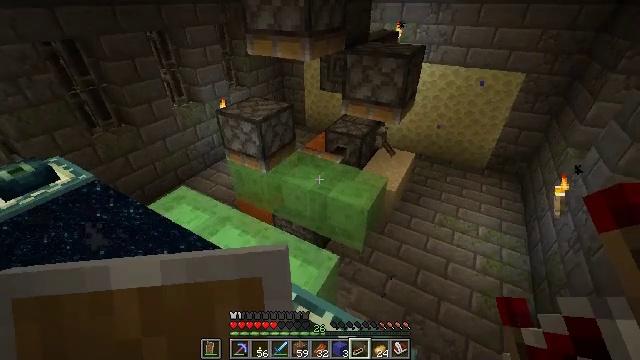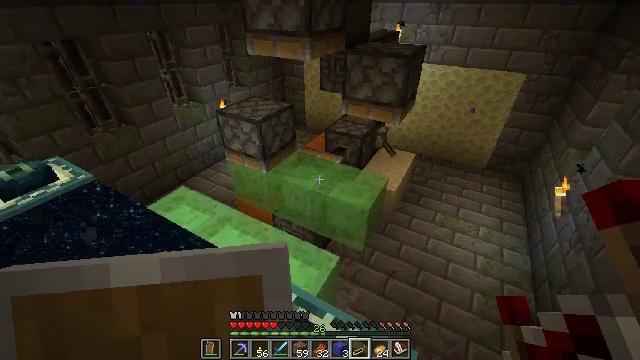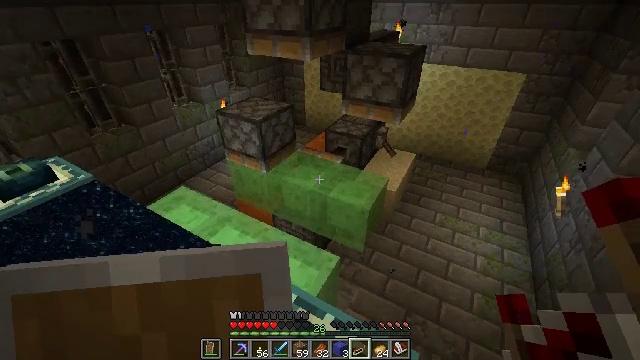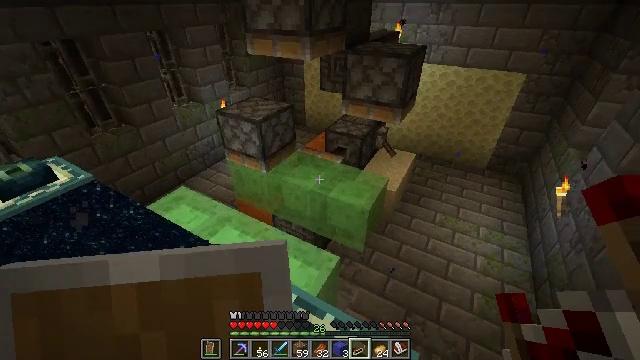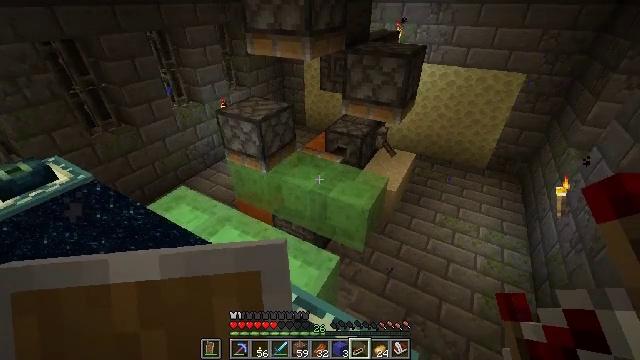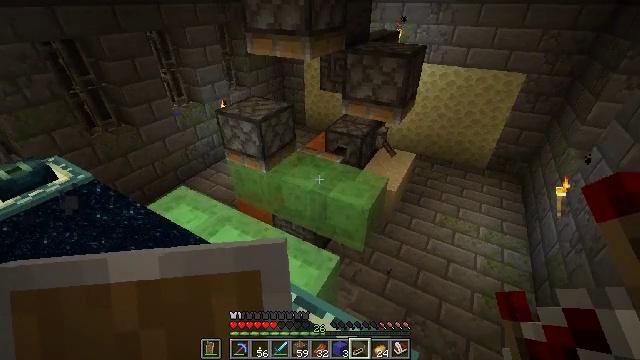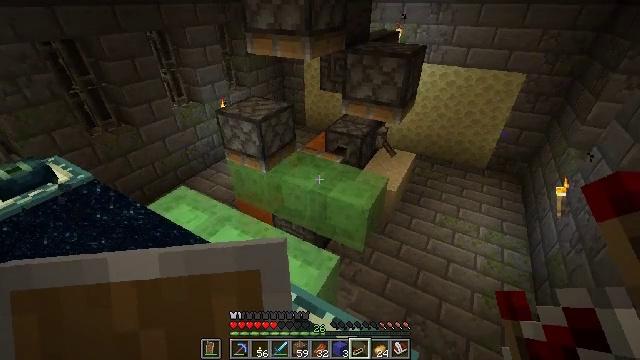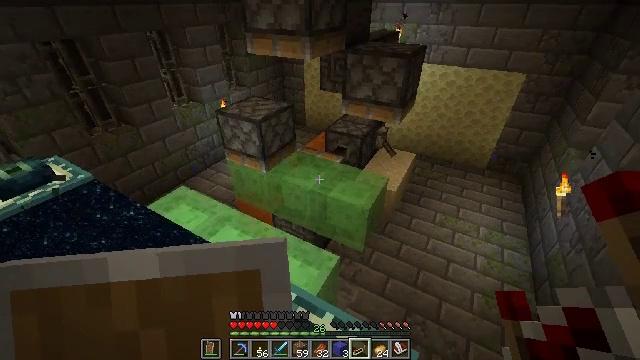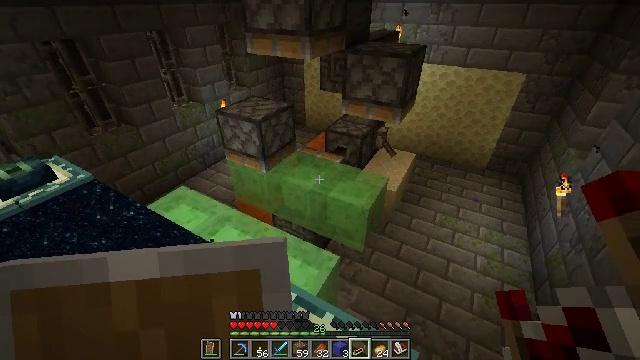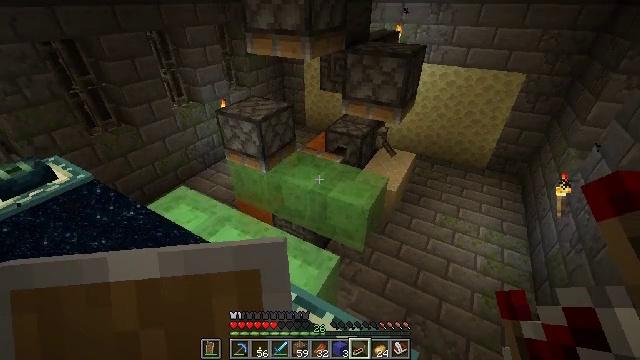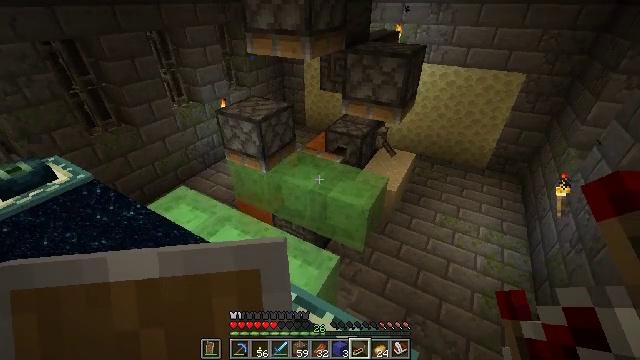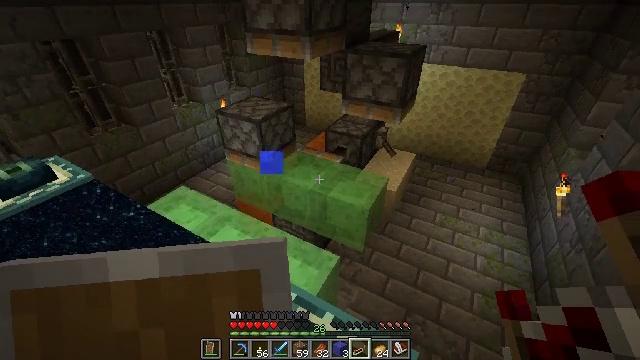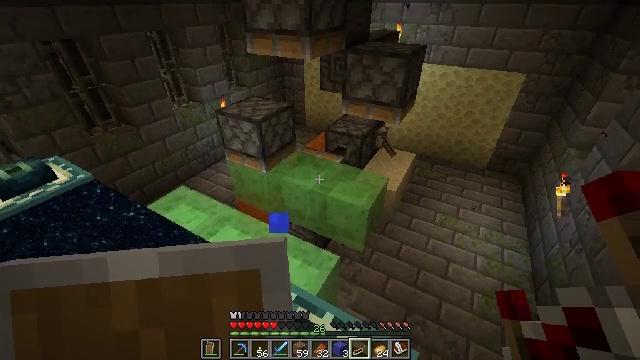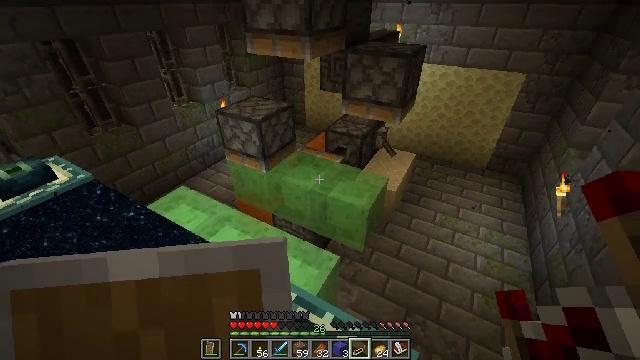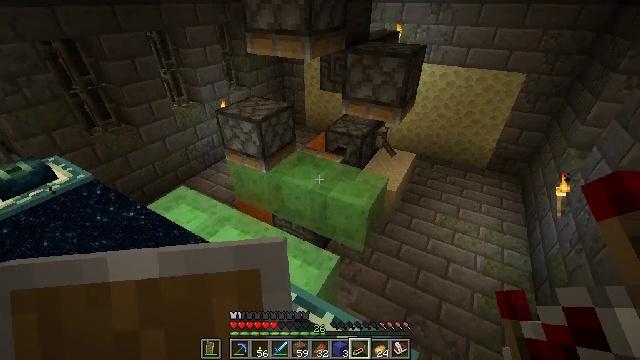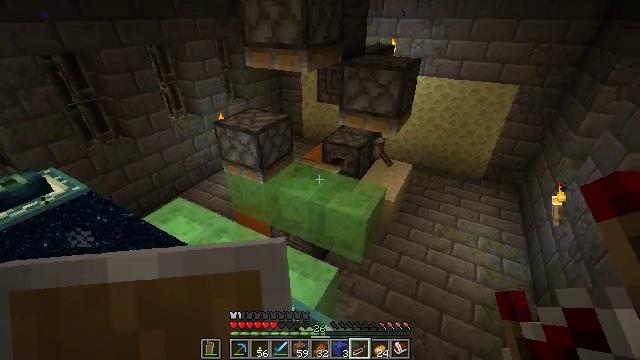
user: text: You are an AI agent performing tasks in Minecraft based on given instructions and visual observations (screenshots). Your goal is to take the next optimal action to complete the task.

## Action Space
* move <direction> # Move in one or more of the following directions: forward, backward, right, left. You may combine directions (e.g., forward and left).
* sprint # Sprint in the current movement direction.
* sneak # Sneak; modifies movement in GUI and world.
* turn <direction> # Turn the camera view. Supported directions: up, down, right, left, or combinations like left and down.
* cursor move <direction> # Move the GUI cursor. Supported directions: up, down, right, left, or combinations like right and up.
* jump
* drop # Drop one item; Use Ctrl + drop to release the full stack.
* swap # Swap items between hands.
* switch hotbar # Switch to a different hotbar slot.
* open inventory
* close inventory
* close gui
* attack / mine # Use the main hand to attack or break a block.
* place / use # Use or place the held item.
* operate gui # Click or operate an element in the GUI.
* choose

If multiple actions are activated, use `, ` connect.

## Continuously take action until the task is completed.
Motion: motion action
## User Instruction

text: Gather the sticky piston from a redstone contraption.
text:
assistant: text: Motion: no_op
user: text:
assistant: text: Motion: no_op
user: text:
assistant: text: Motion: no_op
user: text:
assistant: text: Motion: no_op
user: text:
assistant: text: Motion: no_op
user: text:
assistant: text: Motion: no_op
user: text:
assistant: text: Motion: no_op
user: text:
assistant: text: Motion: no_op
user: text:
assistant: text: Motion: no_op
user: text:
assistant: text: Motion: no_op
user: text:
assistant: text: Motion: no_op
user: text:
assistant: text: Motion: no_op
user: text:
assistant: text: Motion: no_op
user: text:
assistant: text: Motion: no_op
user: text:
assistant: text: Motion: turn up
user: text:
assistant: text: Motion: turn up
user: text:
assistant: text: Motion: turn up
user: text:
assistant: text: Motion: turn up
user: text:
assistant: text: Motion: no_op
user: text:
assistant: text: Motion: no_op
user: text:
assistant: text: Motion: no_op
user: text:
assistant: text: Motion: no_op
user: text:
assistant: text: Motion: no_op
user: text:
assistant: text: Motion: no_op
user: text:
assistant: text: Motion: no_op
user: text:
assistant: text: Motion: no_op
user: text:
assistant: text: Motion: no_op
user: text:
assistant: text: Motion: no_op
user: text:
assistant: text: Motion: no_op
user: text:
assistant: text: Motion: no_op